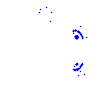
Particle: pion